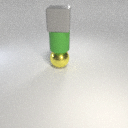
large yellow metal sphere below large gray rubber cube